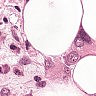
Metastatic tissue present: yes